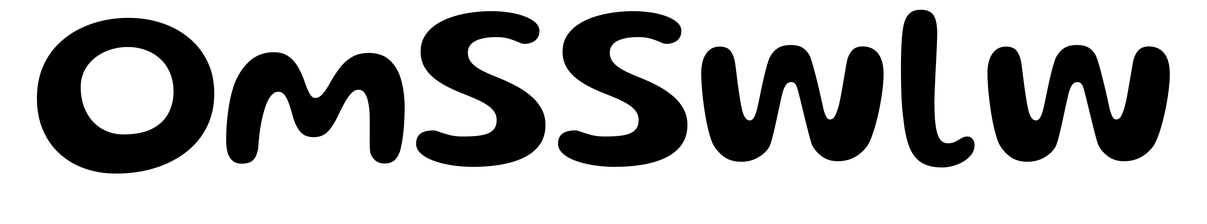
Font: Gluten_Medium